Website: macys
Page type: cart
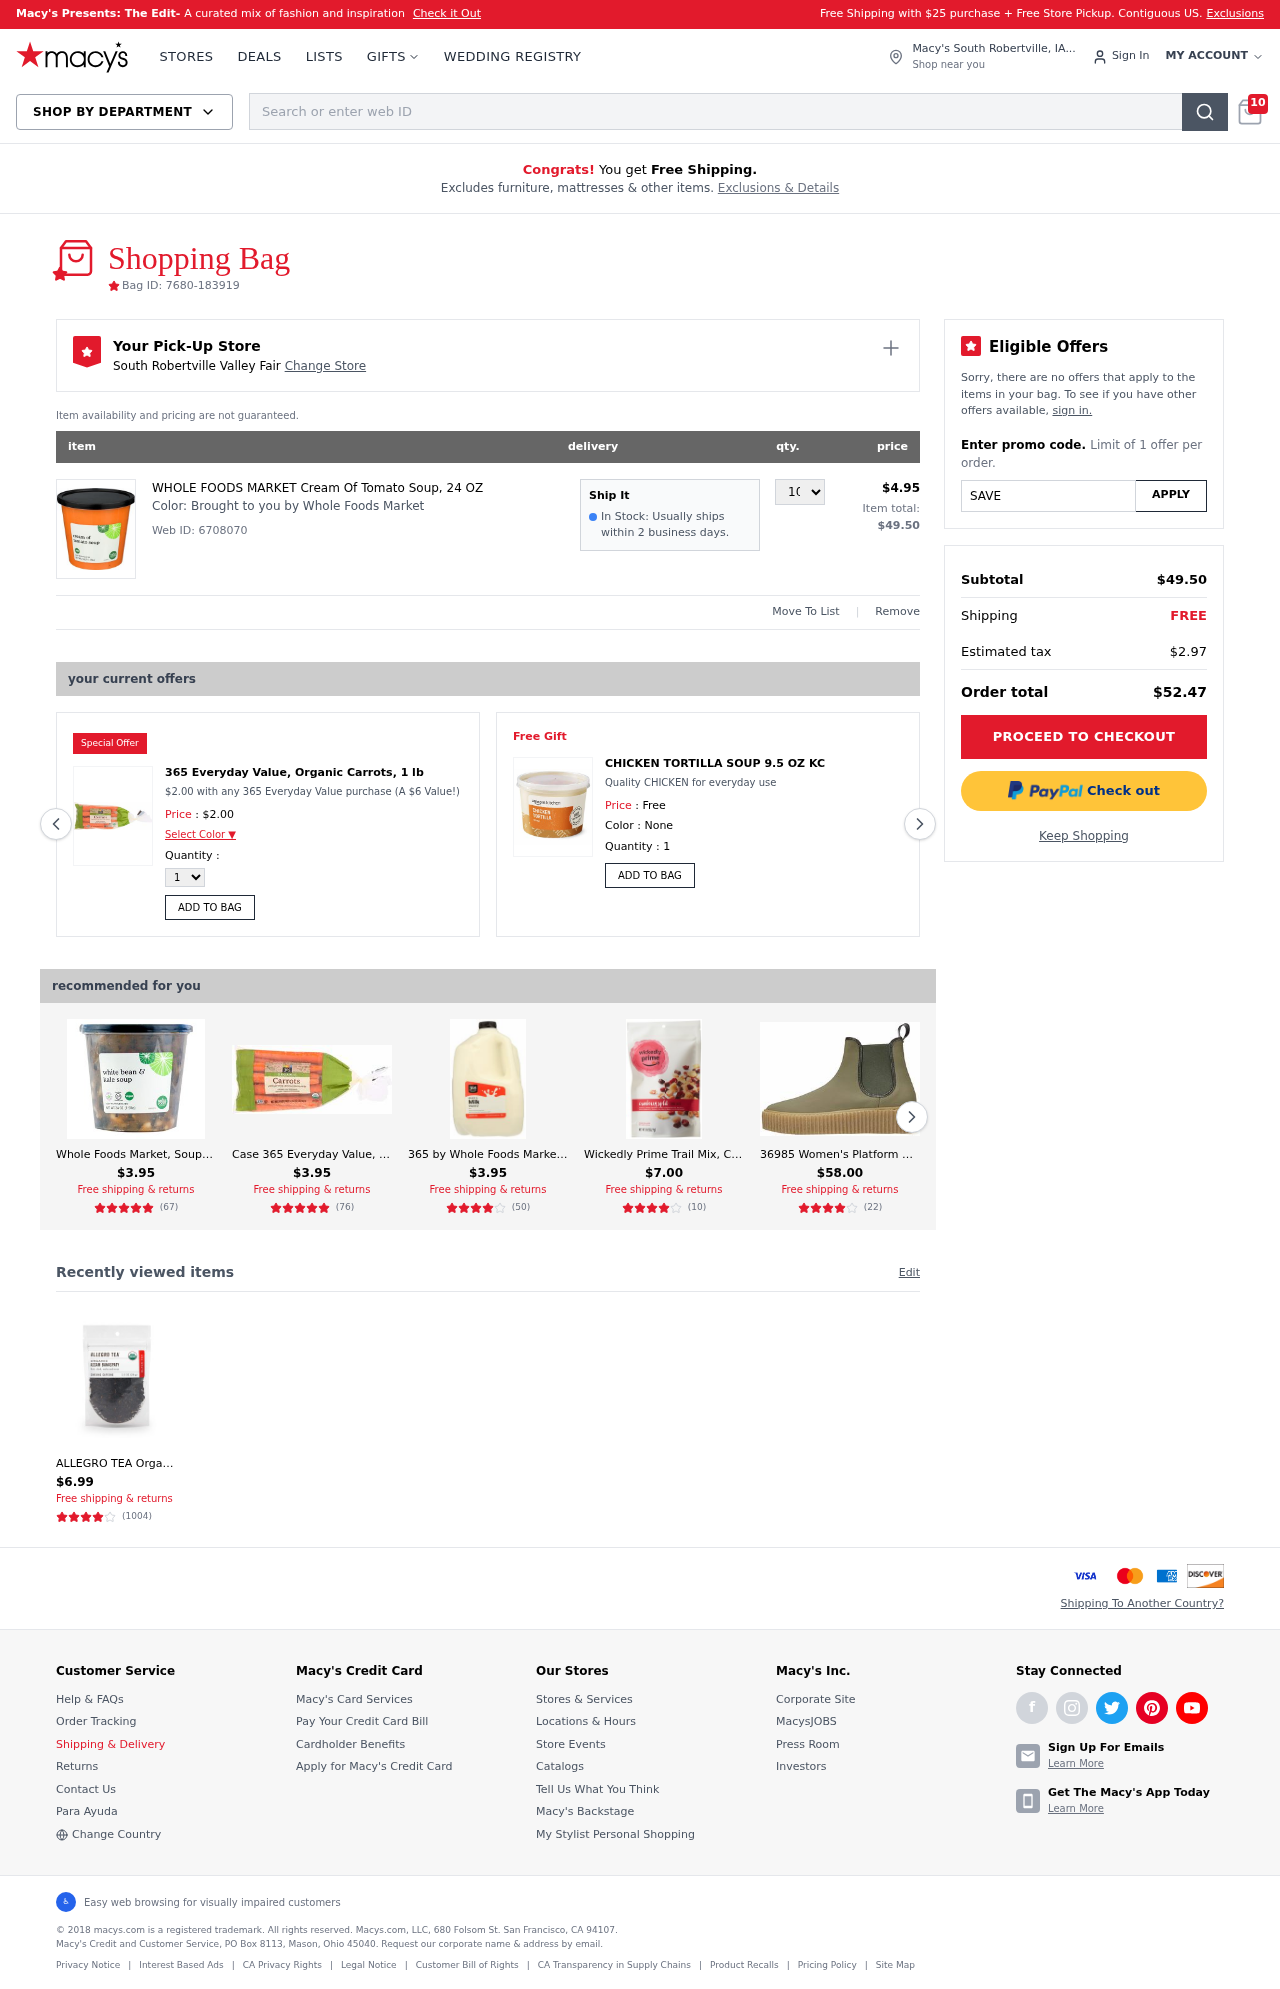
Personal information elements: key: PII_CITY
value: South Robertville Valley Fair Change Store
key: PII_CITY_STATE
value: South Robertville, IA
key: PII_PROMO_CODE
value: SAVE06
Product elements: key: PRODUCT1_DESC
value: Brought to you by Whole Foods Market
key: PRODUCT1_NAME
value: WHOLE FOODS MARKET Cream Of Tomato Soup, 24 OZ
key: PRODUCT1_PRICE
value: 4.95
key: PRODUCT1_QUANTITY
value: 10
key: PRODUCT2_NAME
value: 365 Everyday Value, Organic Carrots, 1 lb
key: PRODUCT2_PRICE
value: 2
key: PRODUCT3_DESC
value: Quality CHICKEN for everyday use
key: PRODUCT3_NAME
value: CHICKEN TORTILLA SOUP 9.5 OZ KC
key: PRODUCT4_NAME
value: Whole Foods Market, Soup White Bean Kale Health Starts Here Cup Fresh Pack, 24 Ounce
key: PRODUCT4_NUM_RATINGS
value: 67
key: PRODUCT4_PRICE
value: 3.95
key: PRODUCT4_RATING
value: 4.7
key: PRODUCT5_NAME
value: Case 365 Everyday Value, Organic Carrots, 2 lb
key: PRODUCT5_NUM_RATINGS
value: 76
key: PRODUCT5_PRICE
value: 3.95
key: PRODUCT5_RATING
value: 4.6
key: PRODUCT6_NAME
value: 365 by Whole Foods Market, Grade A Whole Milk, 128 Fl Oz (Packaging May Vary)
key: PRODUCT6_NUM_RATINGS
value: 50
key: PRODUCT6_PRICE
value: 3.95
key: PRODUCT6_RATING
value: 3.5
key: PRODUCT7_NAME
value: Wickedly Prime Trail Mix, Cranberry Split, 8 Ounce (Pack of 3)
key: PRODUCT7_NUM_RATINGS
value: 10
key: PRODUCT7_PRICE
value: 7
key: PRODUCT7_RATING
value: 4.2
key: PRODUCT8_NAME
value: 36985 Women's Platform Shoes
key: PRODUCT8_NUM_RATINGS
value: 22
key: PRODUCT8_PRICE
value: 58
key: PRODUCT8_RATING
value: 4.1
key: PRODUCT9_NAME
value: ALLEGRO TEA Organic Assam Banaspaty Estate Tea, 1 OZ
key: PRODUCT9_NUM_RATINGS
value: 1004
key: PRODUCT9_PRICE
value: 6.99
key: PRODUCT9_RATING
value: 4.4
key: PRODUCT2_DESC
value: $2.00 with any 365 Everyday Value purchase (A $6 Value!)
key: PRODUCT1_WEB_ID
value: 6708070
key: PRODUCT1_TOTAL
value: $49.50
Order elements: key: ORDER_NUM_ITEMS
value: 10
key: ORDER_ID
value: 7680-183919
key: ORDER_SUBTOTAL
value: $49.50
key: ORDER_TAX
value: $2.97
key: ORDER_TOTAL
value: $52.47
Search elements: key: HEADER_SEARCH
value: Search or enter web ID